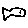
Label: fish